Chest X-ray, AP view. Patient: 75 years old, sex M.
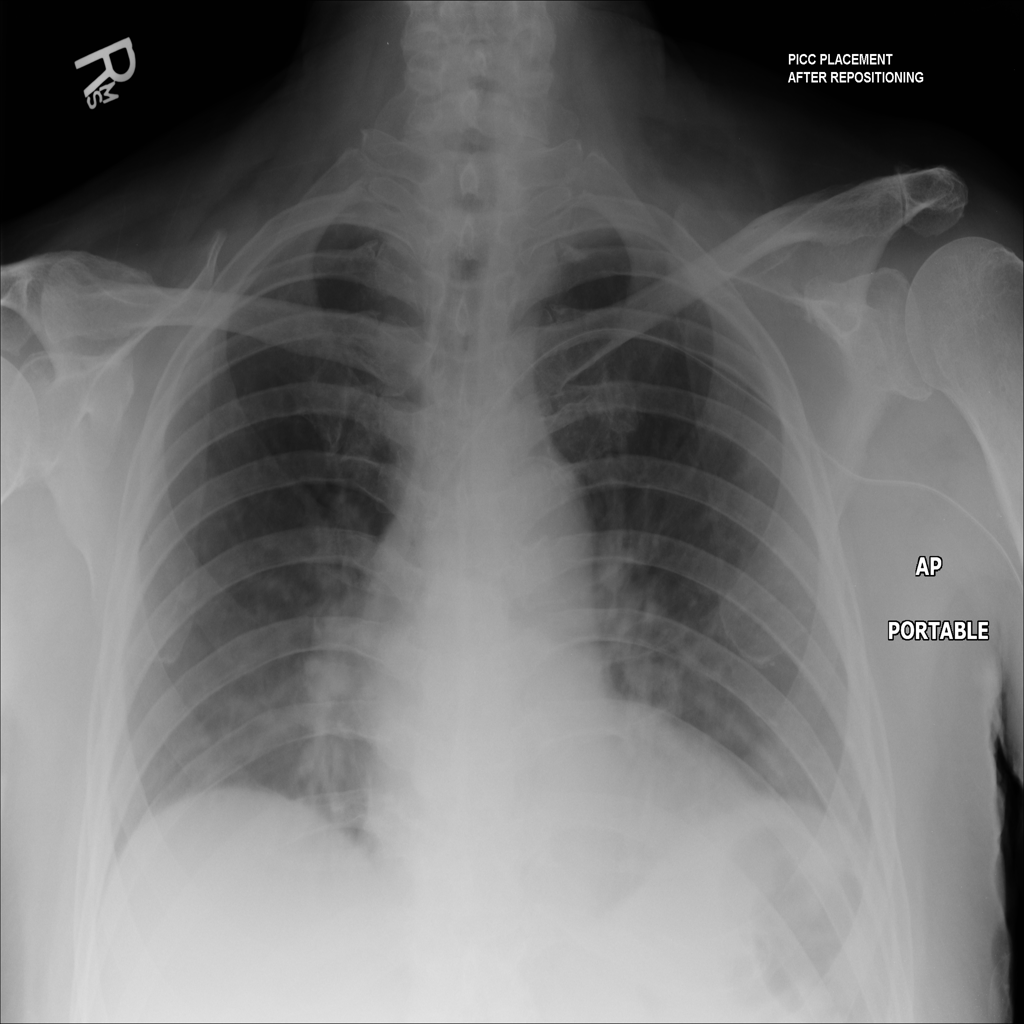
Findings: No Finding